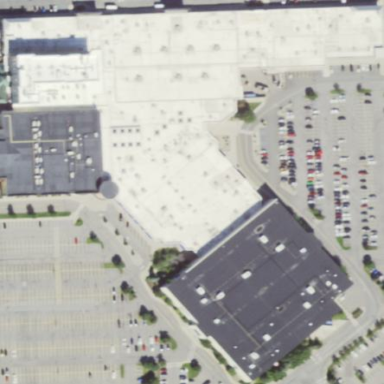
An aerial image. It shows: Mall building housing various shops.